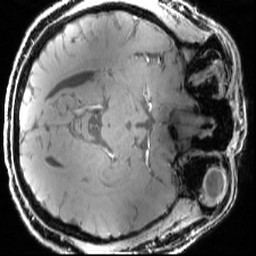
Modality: T1w
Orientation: axial
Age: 32
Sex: male
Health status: healthy
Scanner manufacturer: siemens
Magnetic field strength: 7 T
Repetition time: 4.3 s
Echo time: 0.00227 s